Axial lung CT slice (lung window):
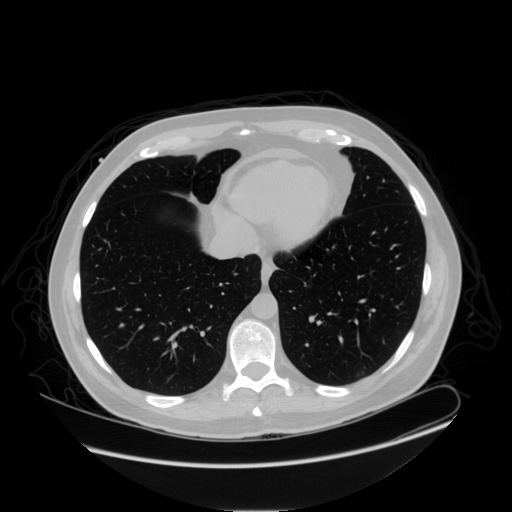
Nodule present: no